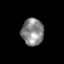
Tissue: skin
Cell type: Epithelial cells
Senescence score: 0.2405
Nuclear area (px): 583
Mean DAPI intensity: 135.597